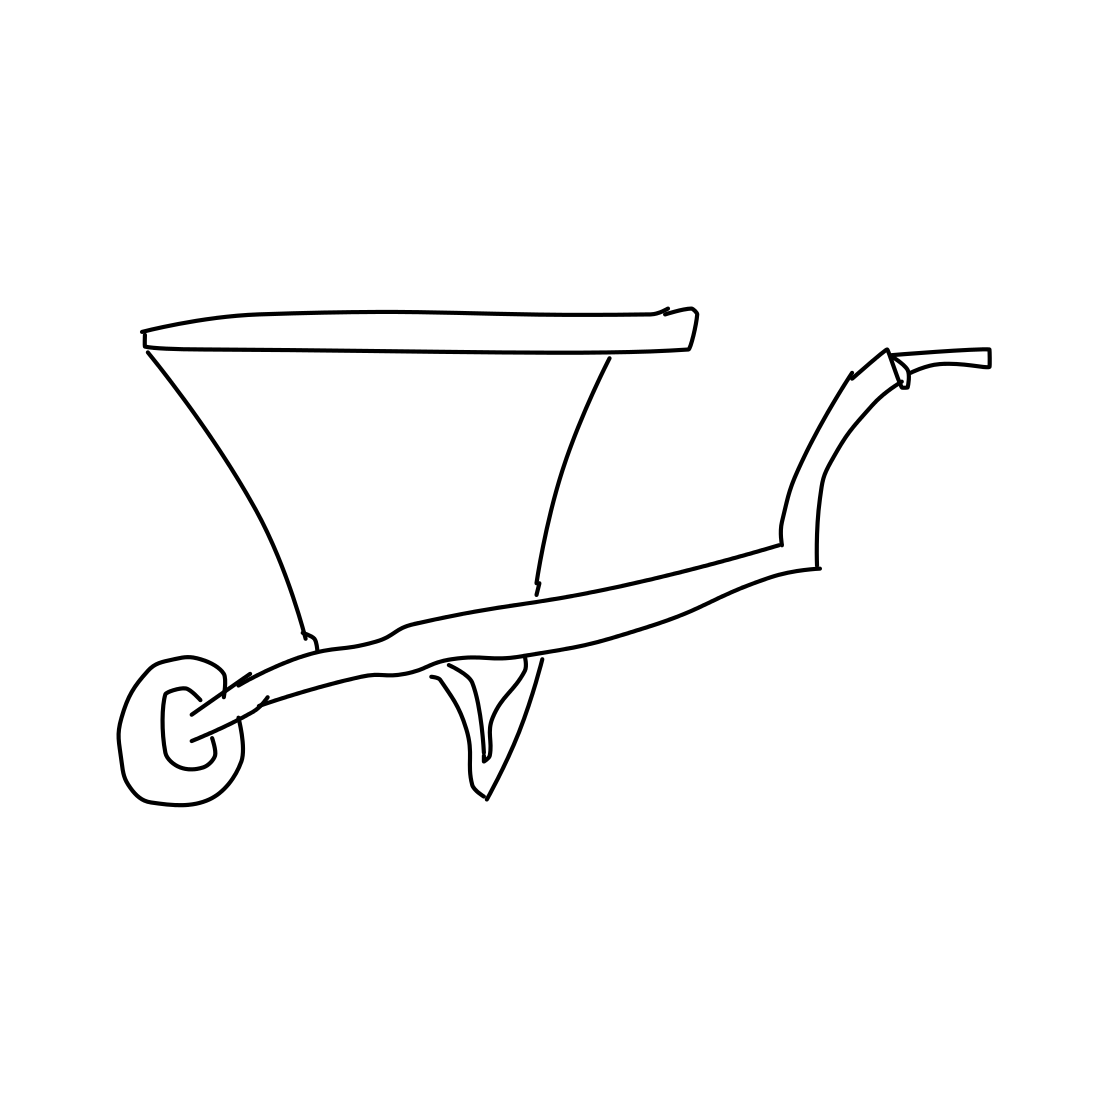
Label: wheelbarrow